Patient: sex F, age 43
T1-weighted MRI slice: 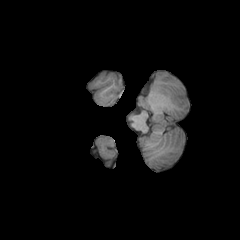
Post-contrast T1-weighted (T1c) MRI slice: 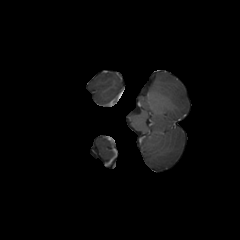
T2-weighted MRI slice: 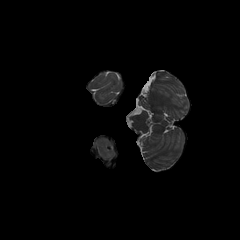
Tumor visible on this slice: no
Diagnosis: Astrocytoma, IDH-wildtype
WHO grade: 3